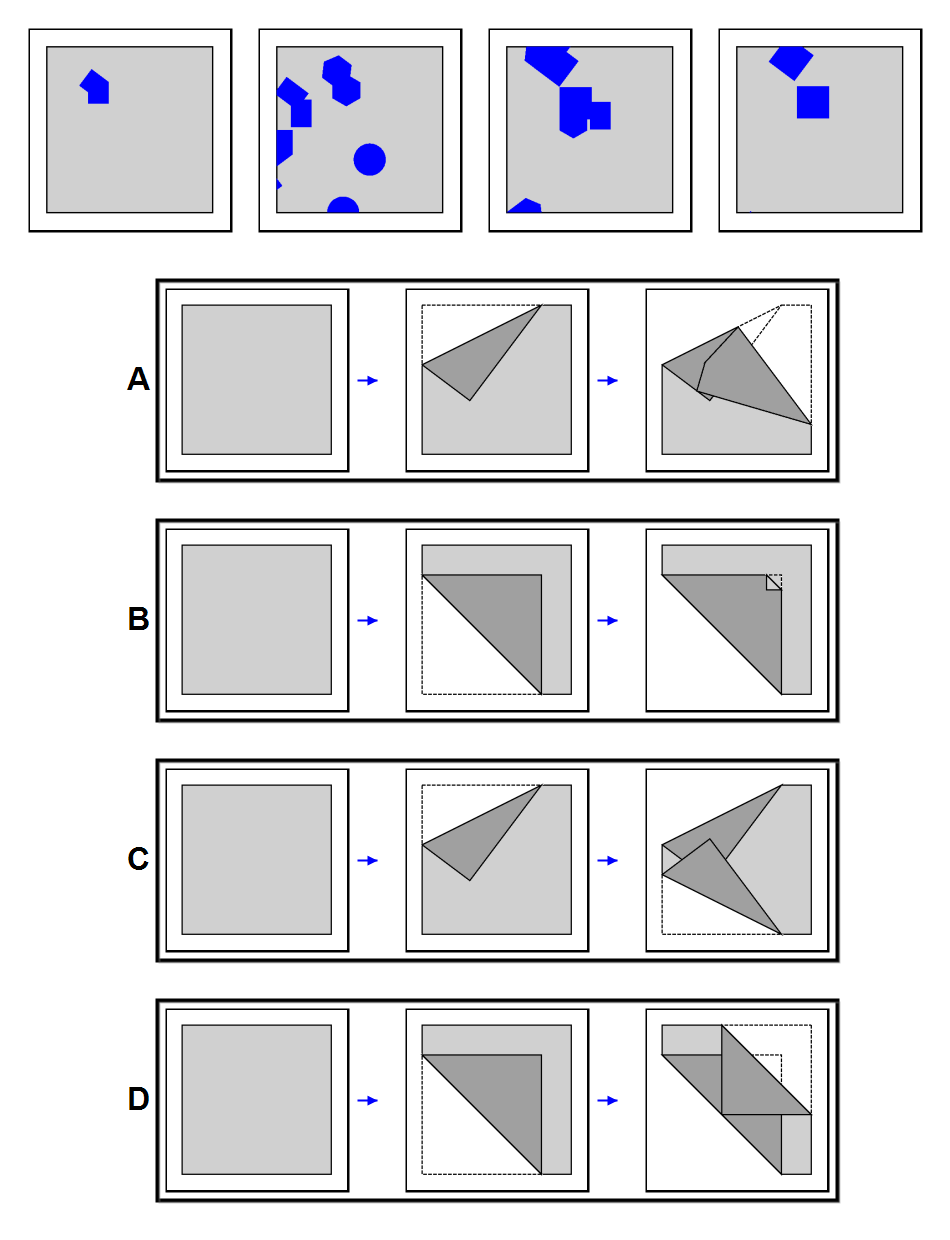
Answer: C